Field crop: maize
Growth stage: 1
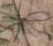
Species: salsola